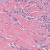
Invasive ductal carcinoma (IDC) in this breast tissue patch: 1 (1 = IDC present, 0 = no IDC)